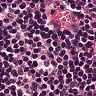
Metastatic tissue present: no